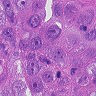
Metastatic tissue present: yes